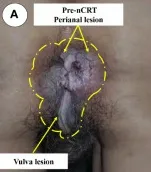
Physical examination. The scope of lesions were marked in yellow dotted line, the most typical lesion was marked in yellow arrow. The overall outlook of perianal disease, an obvious mass protruding out of anal canal before nCRT.
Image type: radiology (scintigraphy)